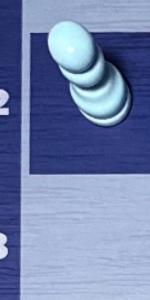
Label: Empty